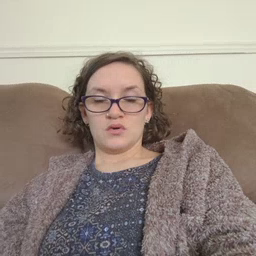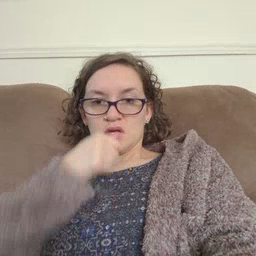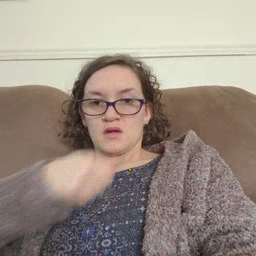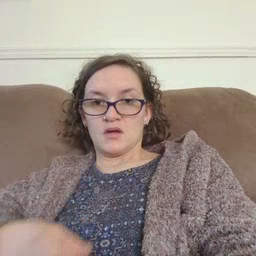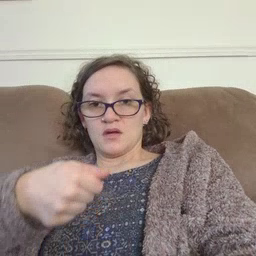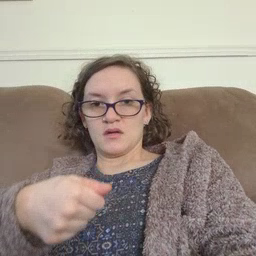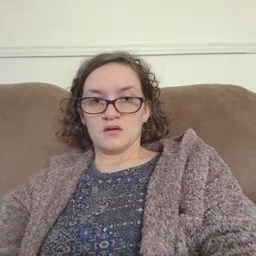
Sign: hide